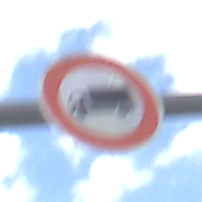
Verkehrszeichen: VerbotFuerKraftfahrzeugeUeberDreiKommaFuenfTonnen
Umgebung: Outdoor, Nature
Tageszeit: Midday
Wetter: PartlyCloudy
Licht: Natural
Jahreszeit: NotSpecified
Kontrast: LowContrast